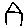
Label: house